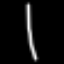
Label: line